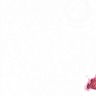
Metastatic tissue present: no